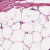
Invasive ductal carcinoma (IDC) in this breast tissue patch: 1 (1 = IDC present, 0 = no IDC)